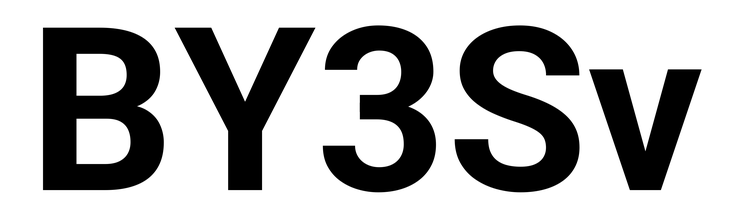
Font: Roboto_Bold